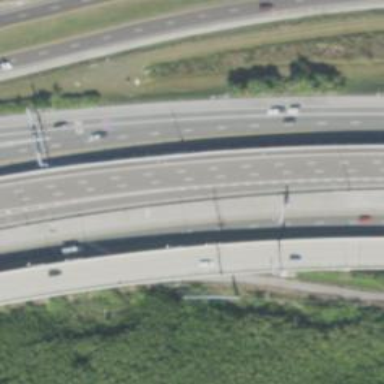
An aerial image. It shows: Motorway junction.